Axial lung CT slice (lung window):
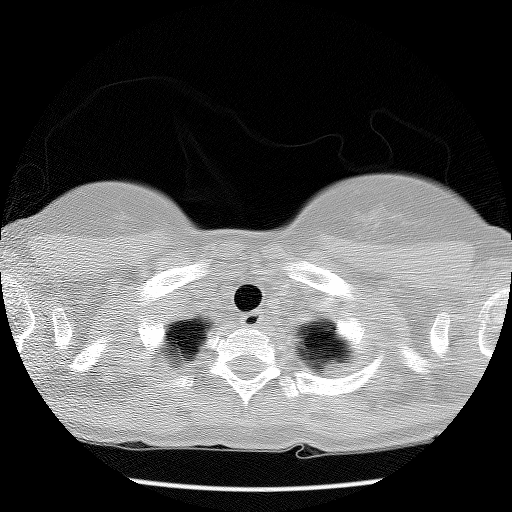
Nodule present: no